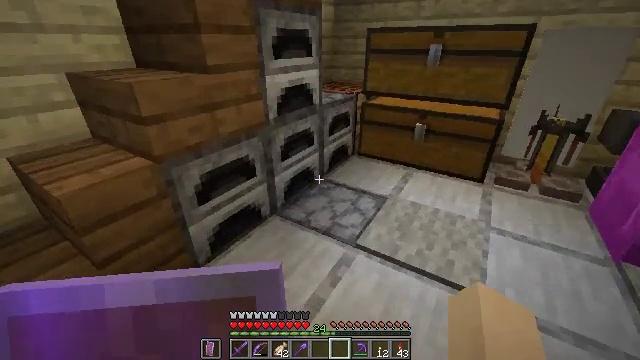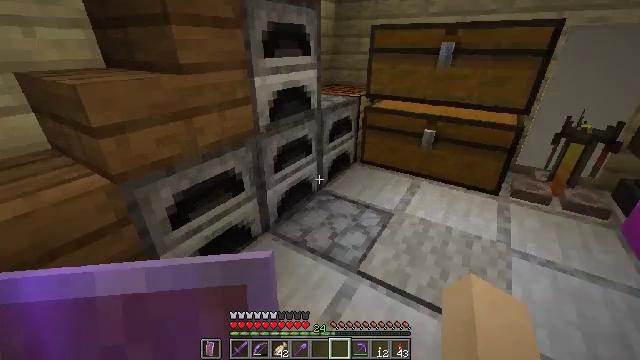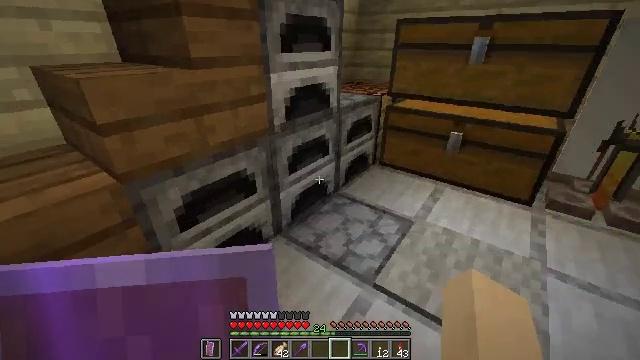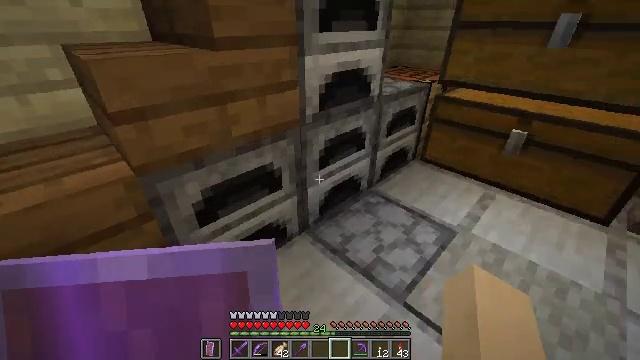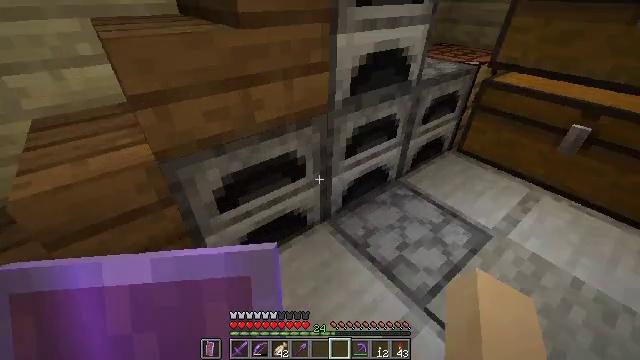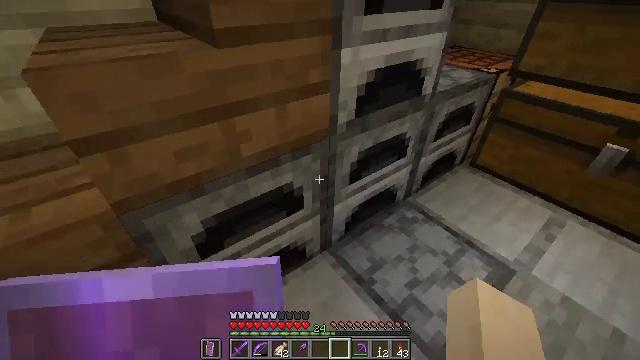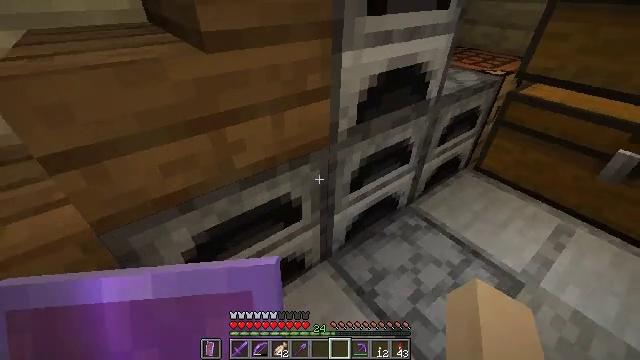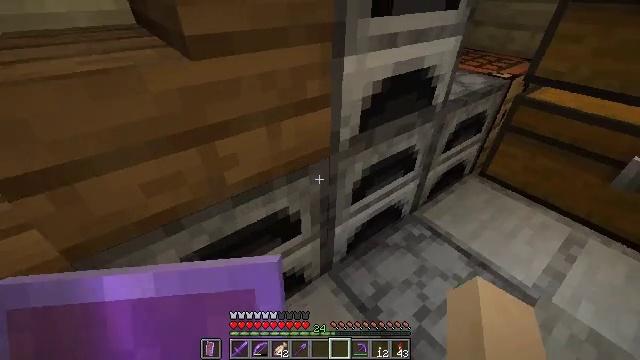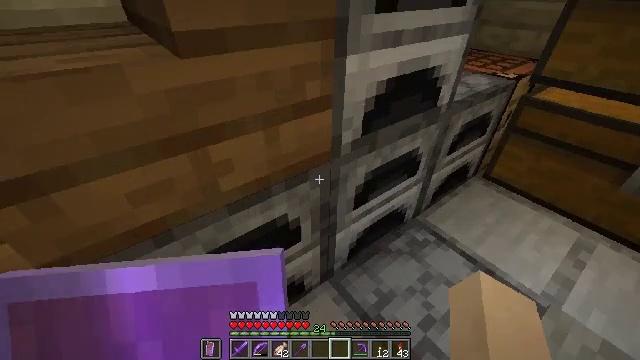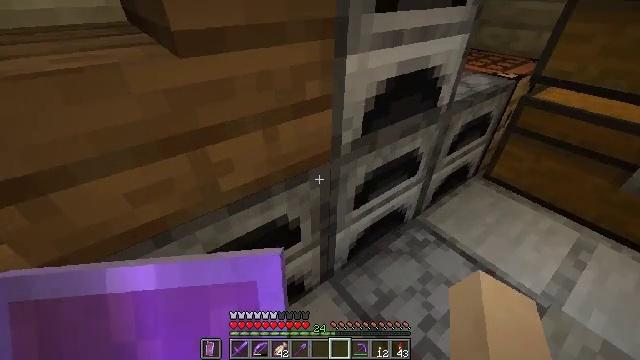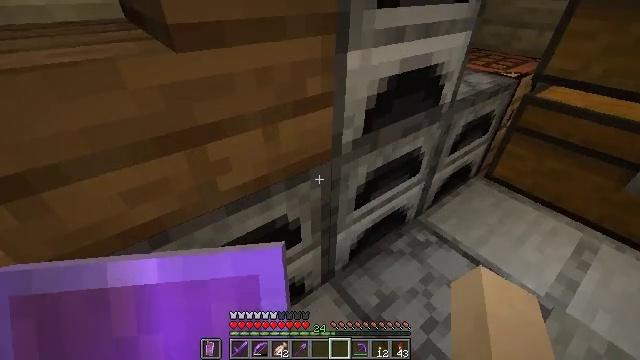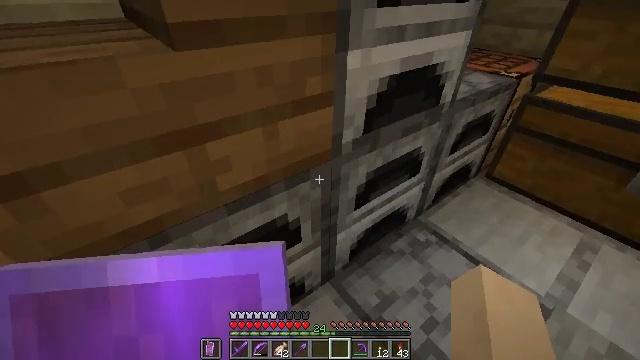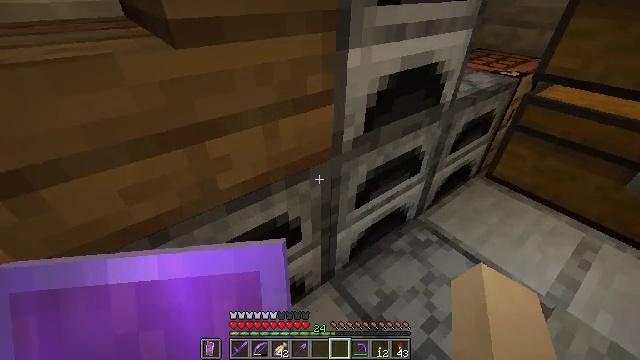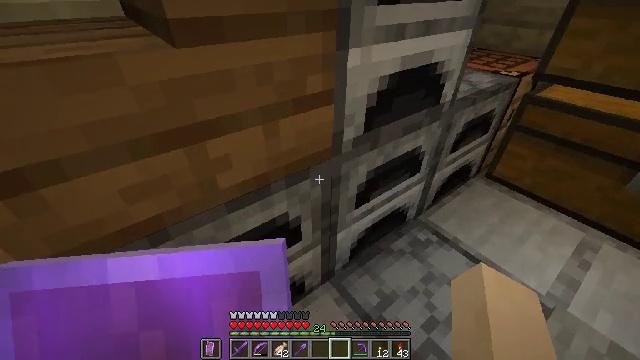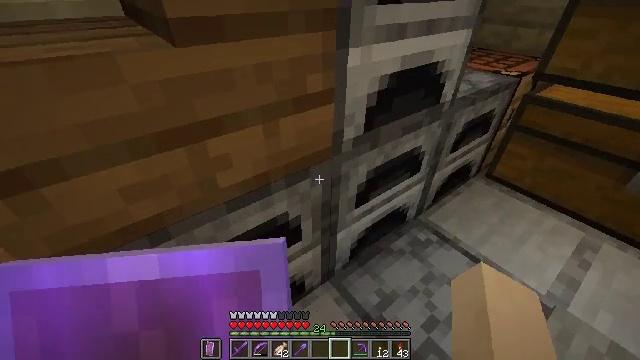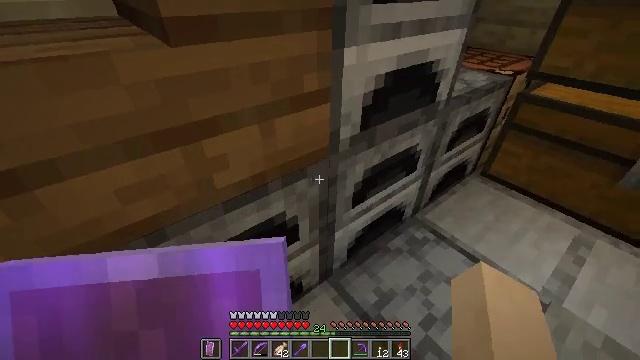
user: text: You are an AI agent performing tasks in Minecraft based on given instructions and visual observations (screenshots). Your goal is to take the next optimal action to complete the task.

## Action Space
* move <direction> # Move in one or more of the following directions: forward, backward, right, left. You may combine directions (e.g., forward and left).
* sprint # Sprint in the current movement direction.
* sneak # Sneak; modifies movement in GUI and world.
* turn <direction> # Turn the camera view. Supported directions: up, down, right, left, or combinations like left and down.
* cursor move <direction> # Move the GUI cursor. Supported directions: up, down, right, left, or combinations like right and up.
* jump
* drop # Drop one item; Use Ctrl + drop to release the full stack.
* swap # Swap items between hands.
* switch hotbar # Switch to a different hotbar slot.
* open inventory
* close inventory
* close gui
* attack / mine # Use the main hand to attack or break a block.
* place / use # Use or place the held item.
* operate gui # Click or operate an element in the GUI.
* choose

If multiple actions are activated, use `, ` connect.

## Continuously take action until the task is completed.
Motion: motion action
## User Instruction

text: Use the furnace to smelt stone into smooth stone.
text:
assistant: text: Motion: move forward
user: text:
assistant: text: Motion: move forward, turn left
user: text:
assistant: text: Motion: move forward, turn left and down
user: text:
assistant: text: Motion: move forward, turn left and down
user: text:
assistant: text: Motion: move forward
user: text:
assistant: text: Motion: no_op
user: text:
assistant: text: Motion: no_op
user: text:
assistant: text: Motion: no_op
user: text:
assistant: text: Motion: no_op
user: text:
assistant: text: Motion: no_op
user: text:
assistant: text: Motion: no_op
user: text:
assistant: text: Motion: no_op
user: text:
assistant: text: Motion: no_op
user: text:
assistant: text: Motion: no_op
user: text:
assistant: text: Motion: no_op
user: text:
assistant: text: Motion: turn right
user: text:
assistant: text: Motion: turn right
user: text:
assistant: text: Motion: no_op
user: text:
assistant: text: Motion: use / place
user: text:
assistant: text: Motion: use / place
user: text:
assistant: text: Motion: use / place
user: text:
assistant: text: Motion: use / place
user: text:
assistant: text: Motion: no_op
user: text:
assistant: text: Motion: no_op
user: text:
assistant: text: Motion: no_op
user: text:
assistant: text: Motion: no_op
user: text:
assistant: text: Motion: no_op
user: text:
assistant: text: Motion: no_op
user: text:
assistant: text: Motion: no_op
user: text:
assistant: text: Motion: no_op